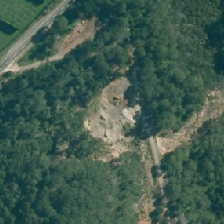
Land cover: low_producing_grassland